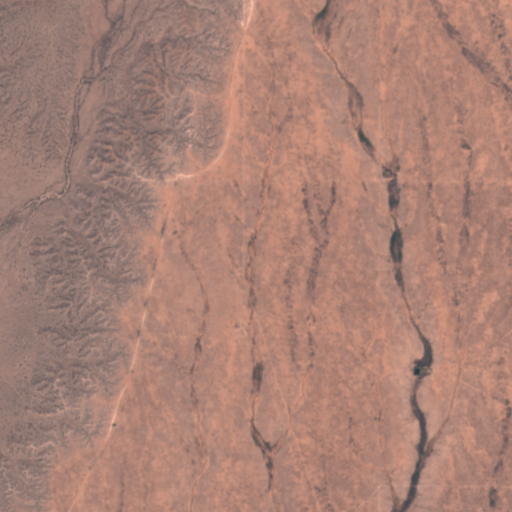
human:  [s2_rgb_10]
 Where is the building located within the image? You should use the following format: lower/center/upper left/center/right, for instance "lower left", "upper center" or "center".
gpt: There is no building in the image.